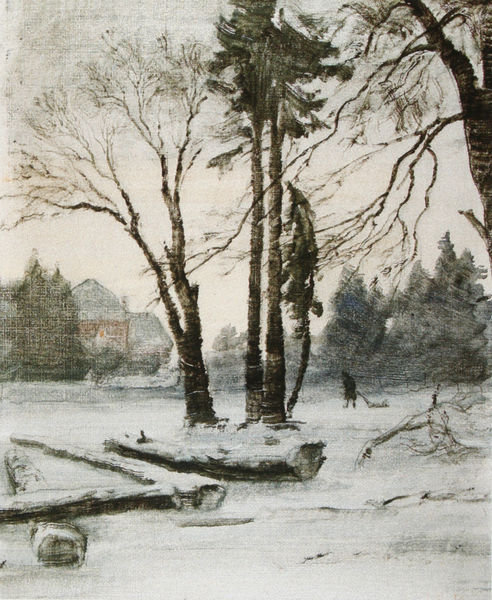
Titel: Winterlandschaft
Künstler: Clara von Rappard
Institution: Privatbesitz
Schlagwörter: baum, blätter, gemälde, himmel, mann, weiß, wolken, baumstämme, bäume, landschaft, see, teich, äste, hell, hintergrund, holz, schwarz, zeichnung, dach, eis, gebäude, haus, park, schloss, schnee, hochformat, mensch, tod, trauer, ast, baumstamm, birke, einsamkeit, häuser, kalt, morgen, nass, natur, stamm, weide, wind, zweige, gehen, kirche, figur, person, wald, dächer, giebel, kahl, herbst, winter, ziehen, tannen, sturm, stämme, homme, allein, regen, kälte, windig, zweig, schneelandschaft, wälder, lichtung, tanne, villa, baumgruppe, geäst, tannenbaum, tannenbäume, winterlandschaft, schlitten, schneebedeckt, ville, zugefroren, schlosspark, verschneit, nässe, ski, fassade, eisig, tronc, hiver, neige, häser, schlittschuhe, parc, schneesturm, auf dem eis, troncs, figure, kalr, verscheit, abre, liegende bäume, tecih#, +villa, schnee#, abres, schneeschuhe, abre#